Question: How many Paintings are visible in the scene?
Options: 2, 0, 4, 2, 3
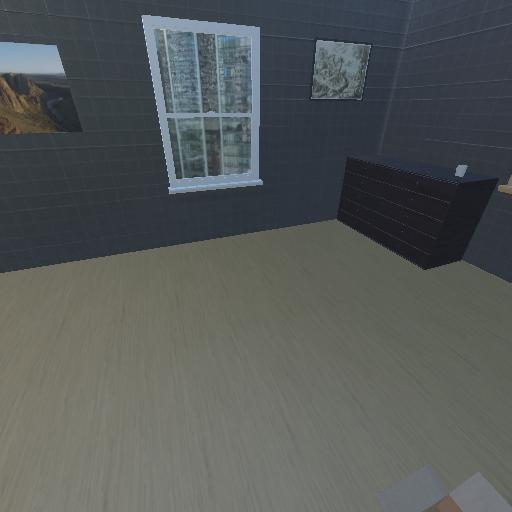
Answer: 2